Field crop: maize
Growth stage: 1
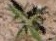
Species: atriplex